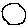
Label: circle